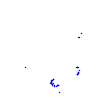
Particle: proton